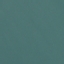
Land use / land cover class: SeaLake